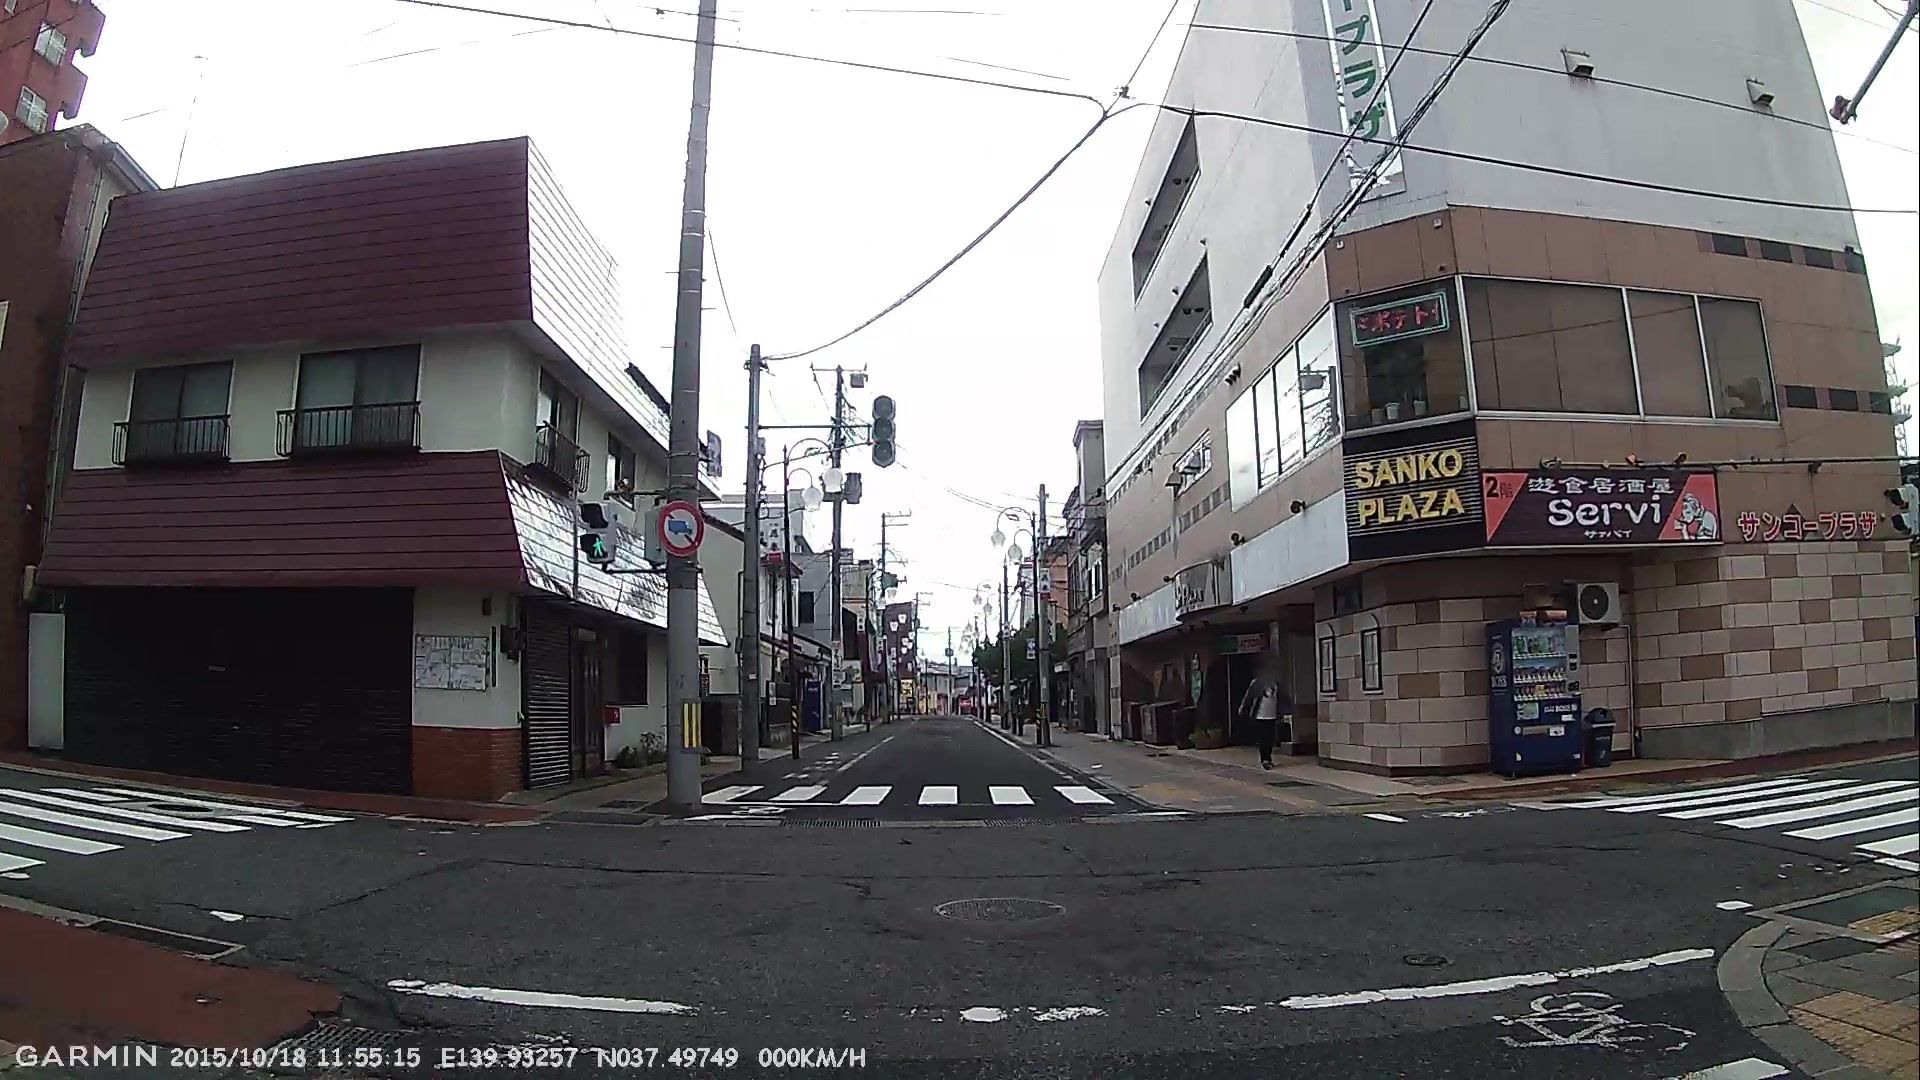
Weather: clear
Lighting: day
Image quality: good
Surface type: driving surface
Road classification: unclassified
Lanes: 1.0
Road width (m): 2
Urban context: urban centre
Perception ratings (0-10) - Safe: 3.59, Lively: 6.5, Beautiful: 2.83, Boring: 1.4, Depressing: 3.99, Wealthy: 4.52